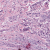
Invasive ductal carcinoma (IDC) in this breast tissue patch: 1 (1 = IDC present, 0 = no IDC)